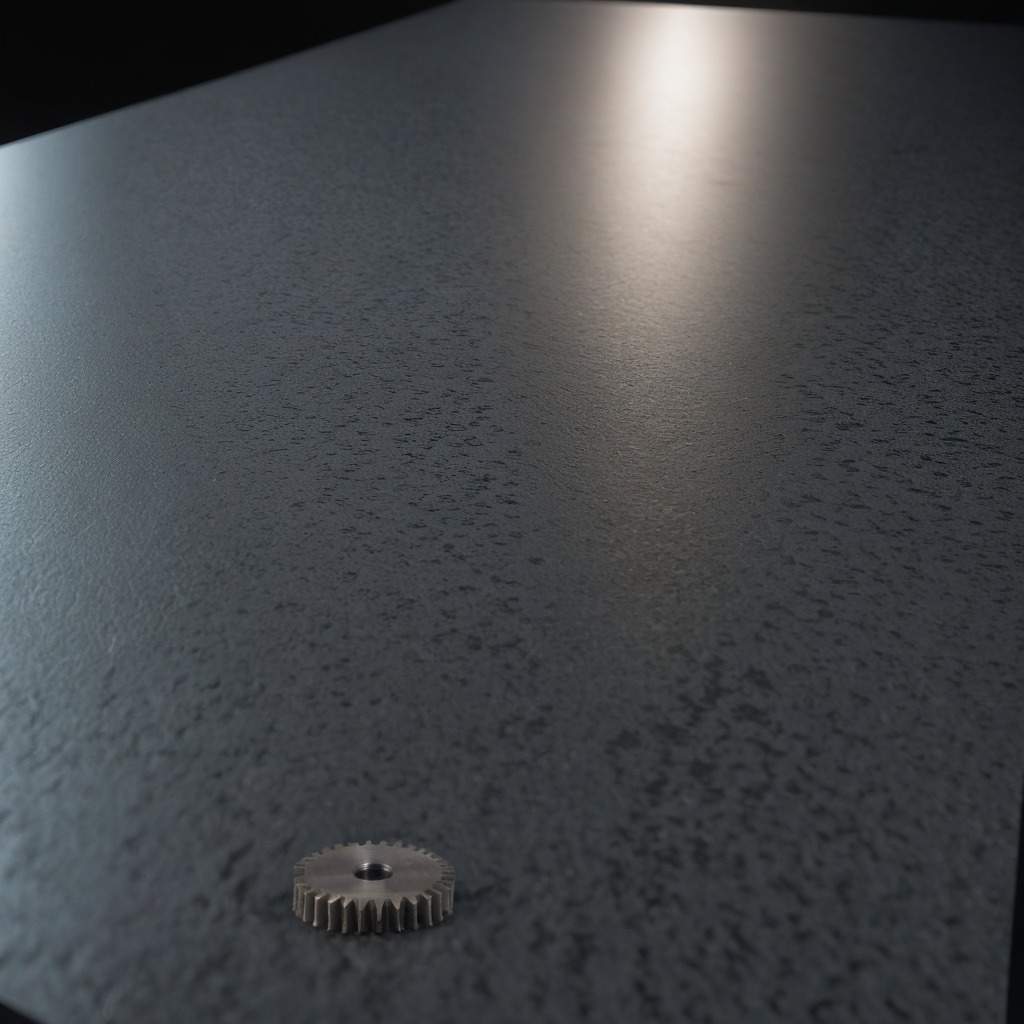
A steel gear with teeth is lying on a clean granite table inside a workshop at night.